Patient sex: F
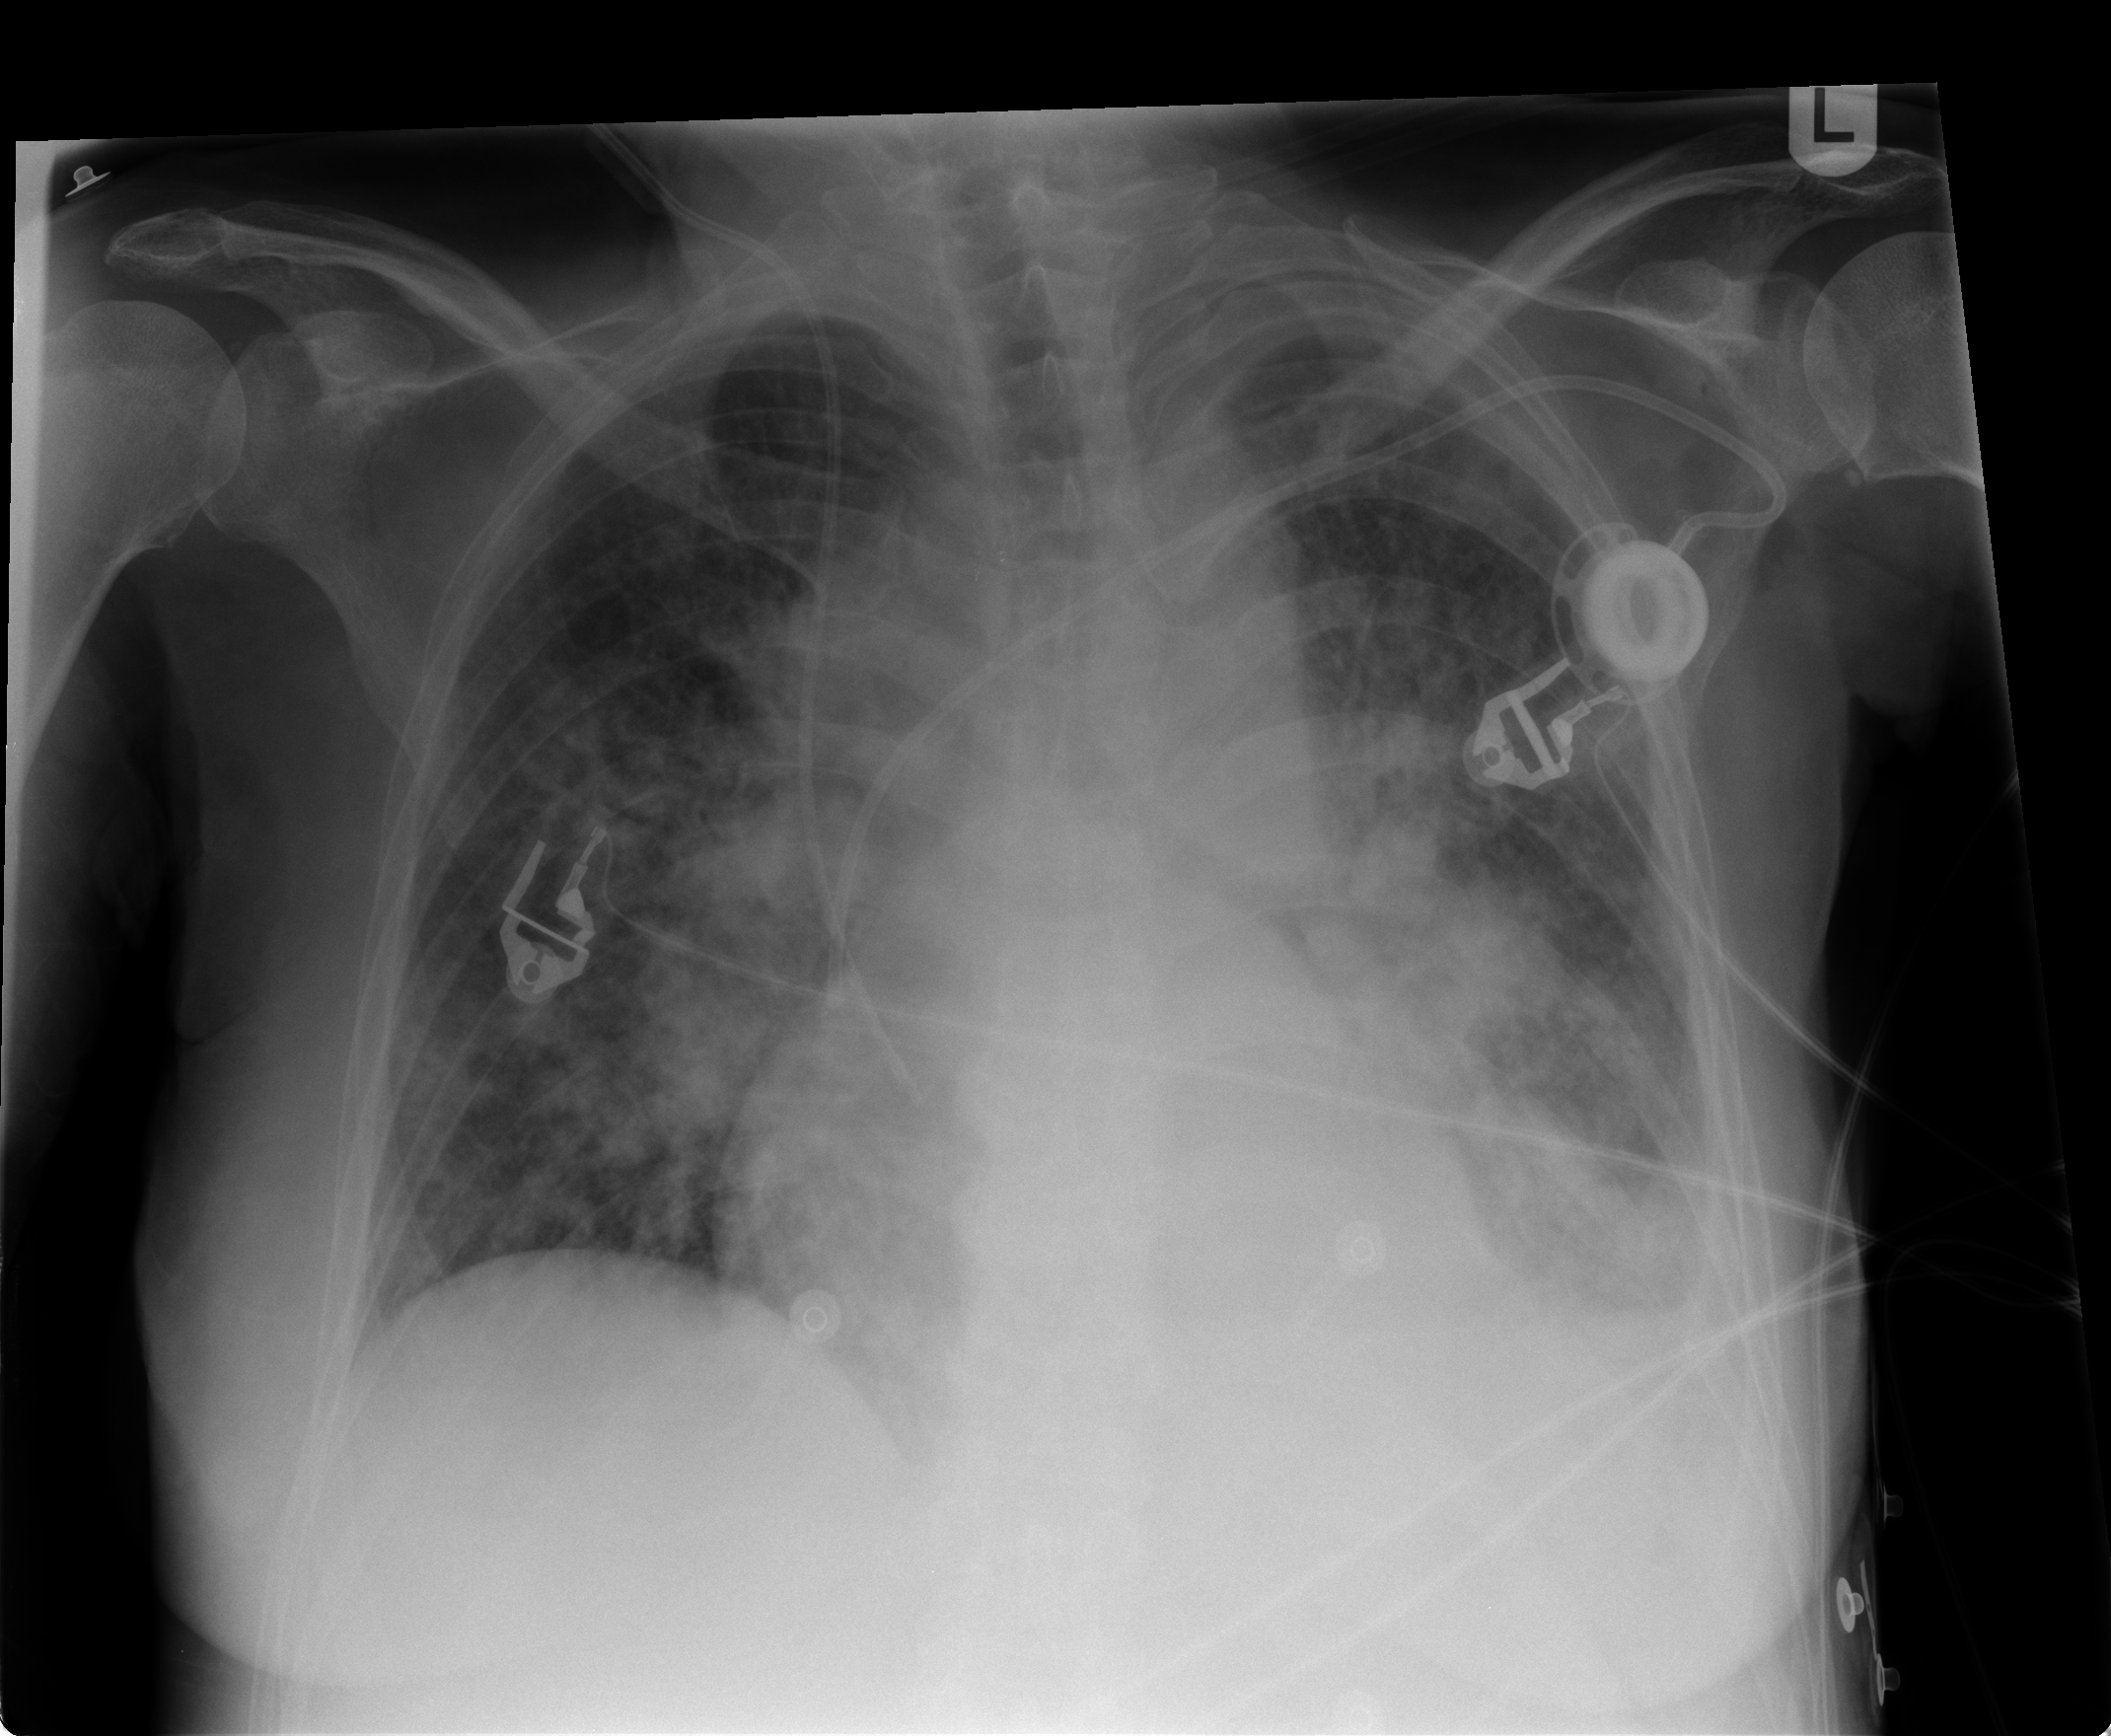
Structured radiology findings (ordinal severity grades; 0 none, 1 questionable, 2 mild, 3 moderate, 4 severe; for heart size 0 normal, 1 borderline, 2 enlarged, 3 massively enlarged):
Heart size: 1
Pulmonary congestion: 2
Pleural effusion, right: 0
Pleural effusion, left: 1
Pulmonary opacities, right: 3
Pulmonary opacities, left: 3
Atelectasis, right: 2
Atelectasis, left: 3